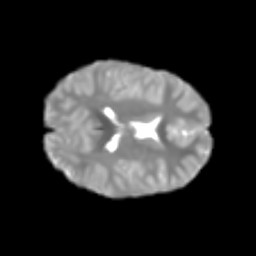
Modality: T2w
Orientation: axial
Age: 6
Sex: male
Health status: healthy